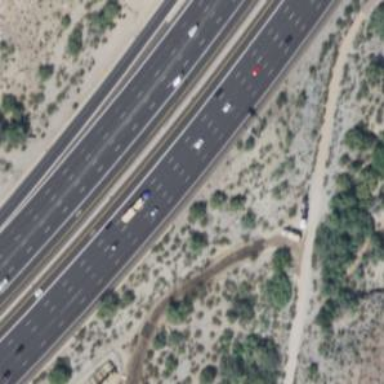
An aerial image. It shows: Motorway.